Interaction volume radius: 10 \u00c5
Interaction volume height: 10 \u00c5
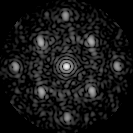
Disorder parameter: 0.3878